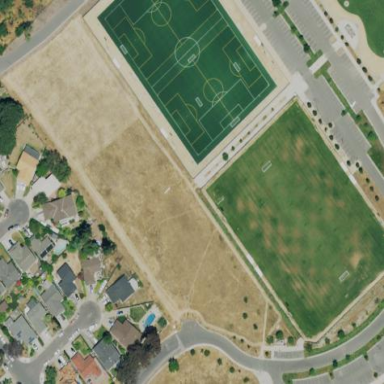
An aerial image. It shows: Soccer pitch with grass surface for leisure land.